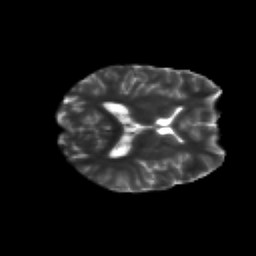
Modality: T2w
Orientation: axial
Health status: healthy
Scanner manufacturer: siemens
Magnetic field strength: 3 T
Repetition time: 12 s
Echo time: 0.092 s